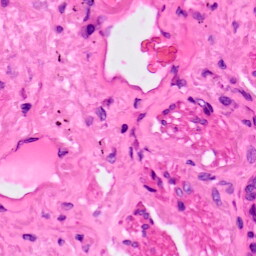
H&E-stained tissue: Lung